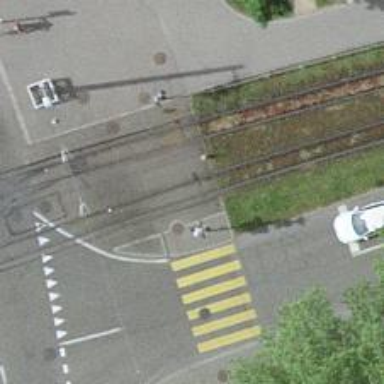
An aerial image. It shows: Tram crossing on the railway.